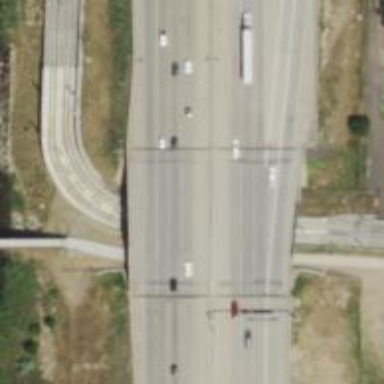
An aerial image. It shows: Motorway bridge.